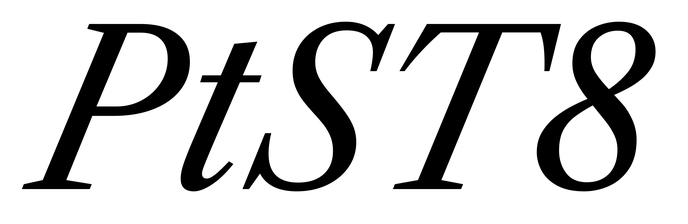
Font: LibreCaslonText-Italic_Italic